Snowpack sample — Loveland Pass, Silver Plume, Colorado, USA (2/11/26, 12:00 PM MST)
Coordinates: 39.663, -105.886
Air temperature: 35 °F
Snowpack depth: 82 cm
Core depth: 40 cm
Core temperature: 23 °F
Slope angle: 13°, slope face: 12°
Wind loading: high
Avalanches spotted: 1
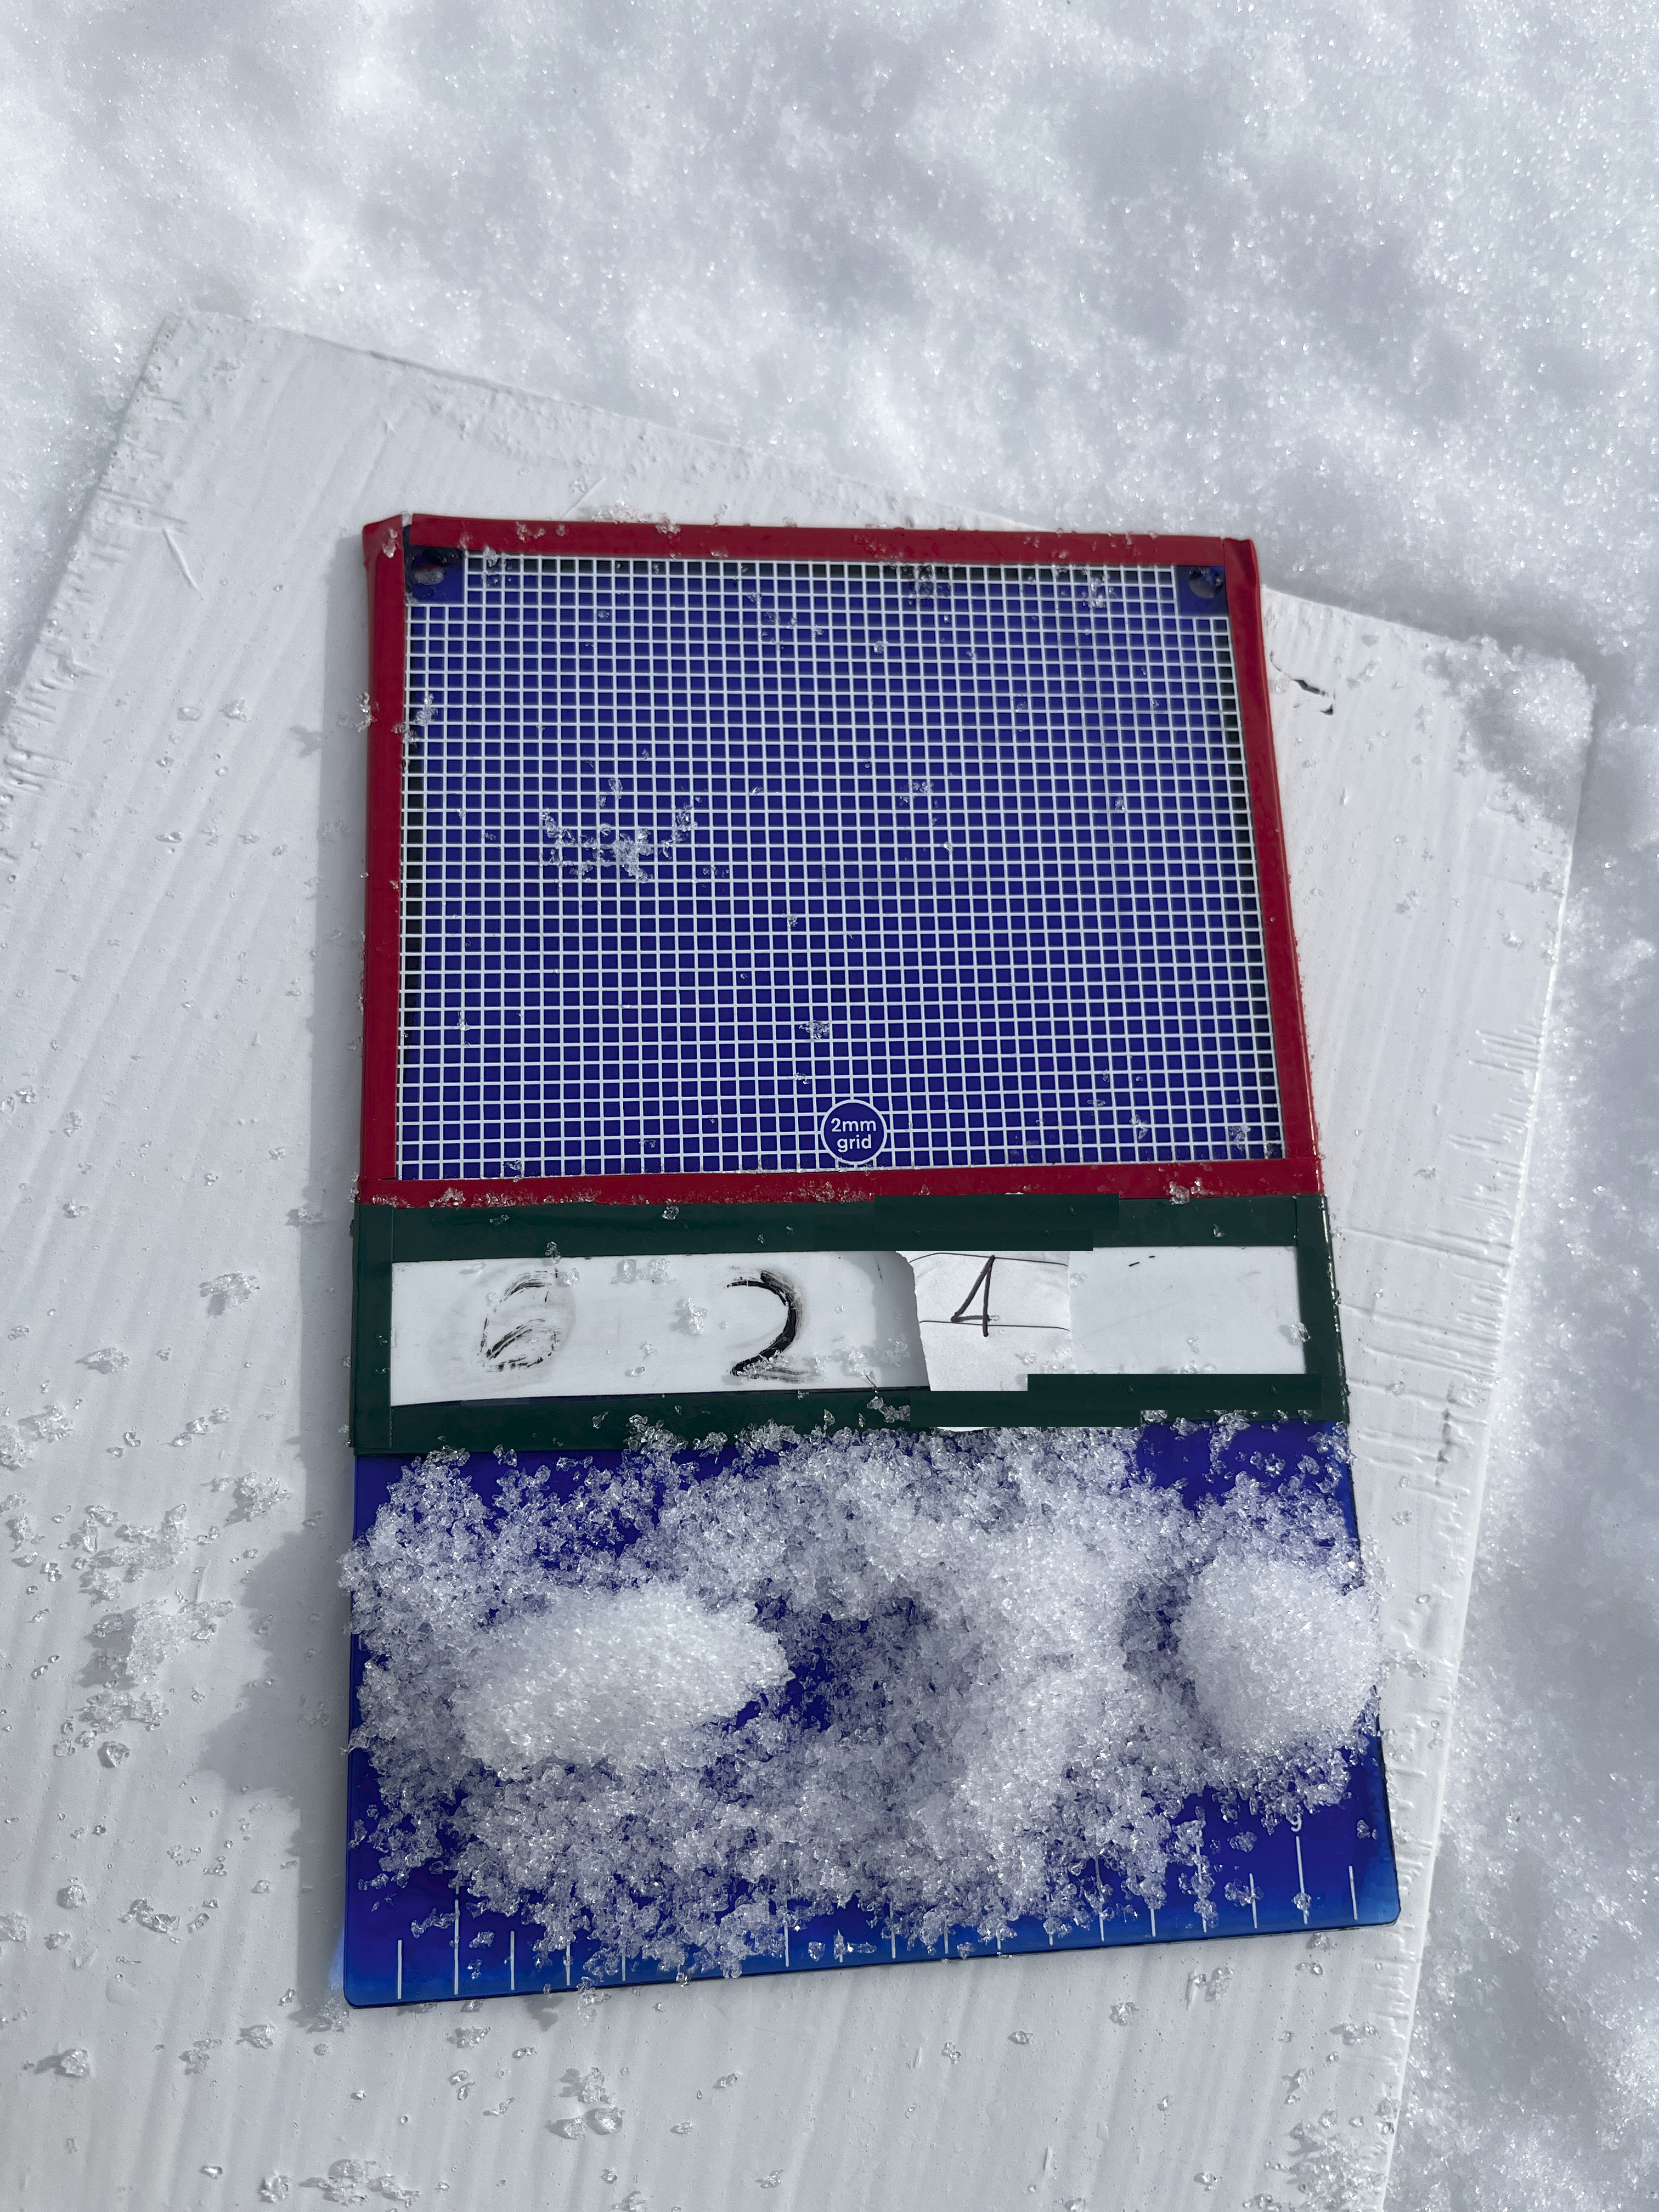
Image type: crystal_card
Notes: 1 small avalanche spotted on the north side of the bowl, lots of wind loading